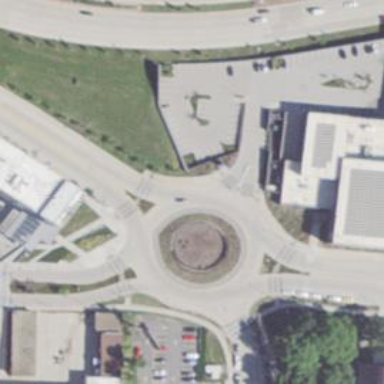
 leading to roundabout. The road has separate sidewalks."